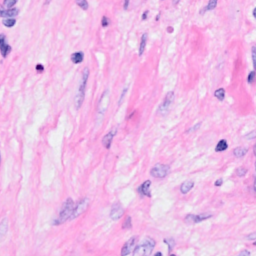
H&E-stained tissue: Breast